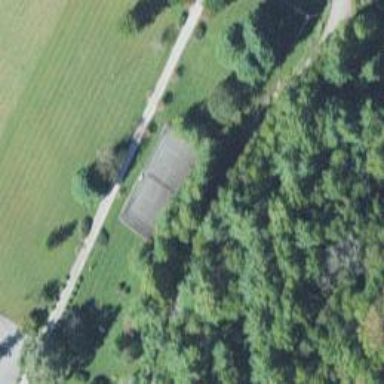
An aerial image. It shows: Driveway leading to service road.